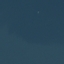
Land use / land cover: SeaLake